Question: I need to make multi-column form layout, where each row can have different count of fields, like this:

First time I used table and 'td''s 'colspan' attribute for creating layout. But I read that laying out using tables is not good idea, so I want to improve my code to use 'div''s.
So can anybody give me good example of how to make layout like above according to best practices? The most problem to me is that width of columns is different.
Thanks.
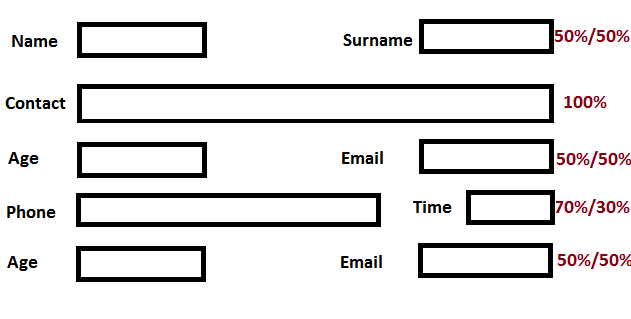
Answer: Don't kill me for not writing 100% valid 'input' fields and not a clear layout with margins etc.
<URL>
'''
<div>
<div class="w50">
<span class="label">Name</span>
<input type="text" value="Test" />
</div>
<div class="w50">
<span class="label">Surname</span>
<input type="text" value="Test" />
</div>
<div class="w100">
<span class="label">Contact</span>
<input type="text" value="Test" />
</div>
<div class="w50">
<span class="label">Age</span>
<input type="text" value="Test" />
</div>
<div class="w50">
<span class="label">Email</span>
<input type="text" value="Test" />
</div>
<div class="w70">
<span class="label">Phone</span>
<input type="text" value="Test" />
</div>
<div class="w30">
<span class="label">Time</span>
<input type="text" value="Test" />
</div>
<div class="w50">
<span class="label">Age</span>
<input type="text" value="Test" />
</div>
<div class="w50">
<span class="label">Email</span>
<input type="text" value="Test" />
</div>
</div>
'''
'''
* {
margin: 0;
padding: 0;
}
.label {
width: 60px;
display: inline-block;
}
.w30, .w50, .w70, .w100 {
height: 20px;
float: left;
display: inline-block;
width: 100%;
}
.w30{
width: 30%;
}
.w50{
width: 50%;
}
.w70{
width: 70%;
}
.w100{
width: 100%;
}
'''